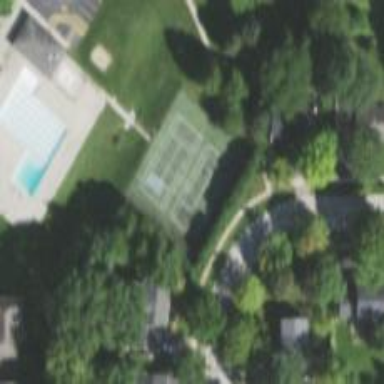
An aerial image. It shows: Basketball court on leisure land pitch.